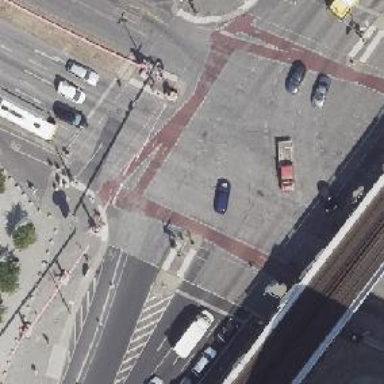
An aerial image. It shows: Red asphalt cycleway with crossing.